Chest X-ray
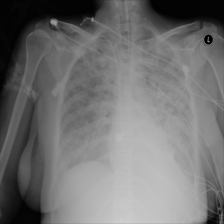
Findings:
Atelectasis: negative
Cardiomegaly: negative
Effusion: positive
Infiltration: negative
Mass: negative
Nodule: negative
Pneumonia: negative
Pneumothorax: negative
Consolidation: negative
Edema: positive
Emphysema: negative
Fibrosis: negative
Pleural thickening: negative
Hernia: negative